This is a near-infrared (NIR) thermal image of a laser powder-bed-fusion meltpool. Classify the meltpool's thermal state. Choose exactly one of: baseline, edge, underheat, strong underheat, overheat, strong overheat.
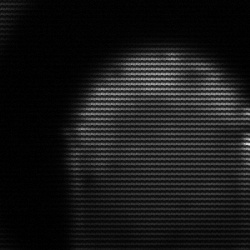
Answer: edge